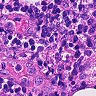
Metastatic tissue present: no